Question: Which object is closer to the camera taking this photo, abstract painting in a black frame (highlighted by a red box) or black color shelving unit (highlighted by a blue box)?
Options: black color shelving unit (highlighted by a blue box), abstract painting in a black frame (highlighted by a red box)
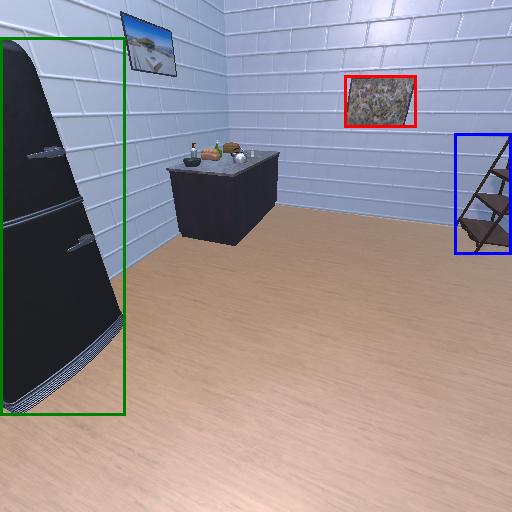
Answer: black color shelving unit (highlighted by a blue box)